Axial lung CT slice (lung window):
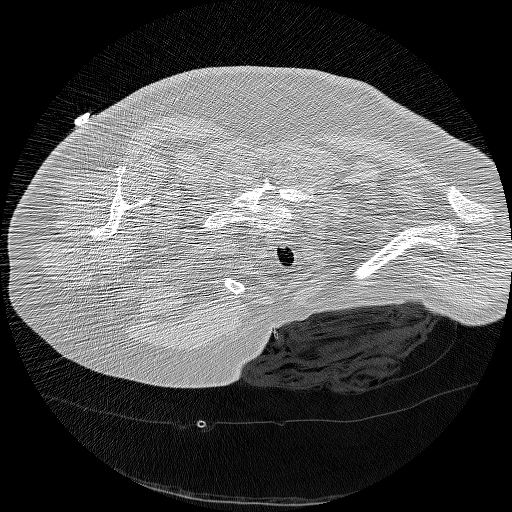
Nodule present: no